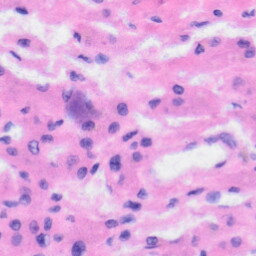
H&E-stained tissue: Liver